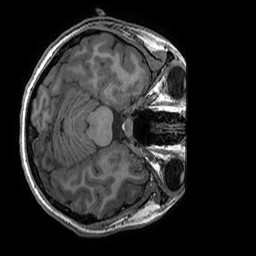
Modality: T1w
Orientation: axial
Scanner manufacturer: ge
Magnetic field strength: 3 T
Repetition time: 0.008156 s
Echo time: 0.00318 s